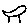
Label: bird